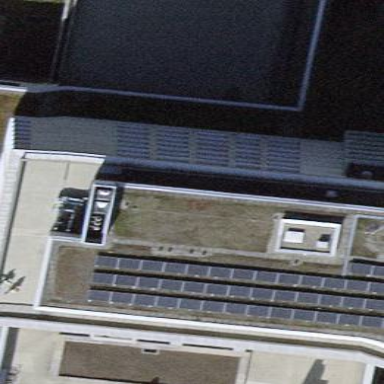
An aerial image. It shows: Nursing home building with flat roof. The building also functions as hospital.